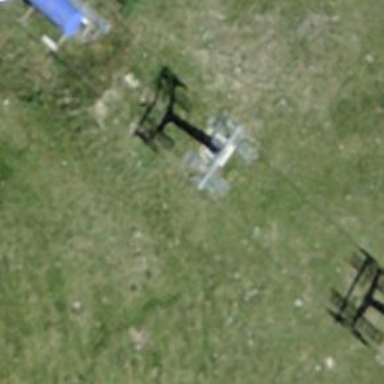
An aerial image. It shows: Pylon for aerialway.